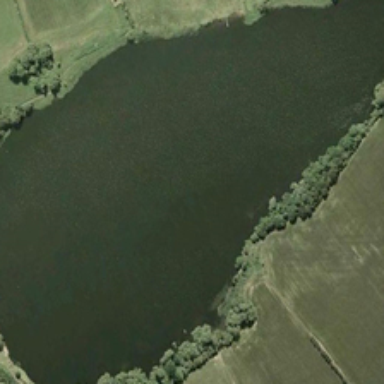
Some green trees and farmlands are around an irregular pond .